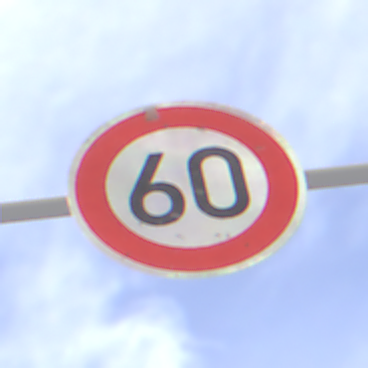
Verkehrszeichen: Geschwindigkeit60
Umgebung: Outdoor, Suburban
Tageszeit: MorningAfternoon
Wetter: PartlyCloudy
Licht: Natural
Jahreszeit: NotSpecified
Kontrast: HighContrast